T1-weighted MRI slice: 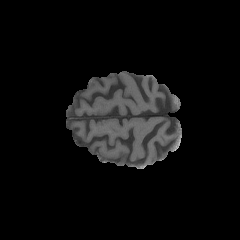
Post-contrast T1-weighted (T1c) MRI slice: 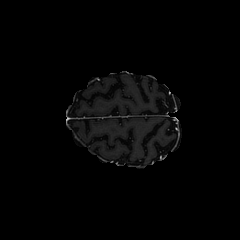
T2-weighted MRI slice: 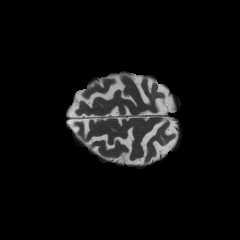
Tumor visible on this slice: no